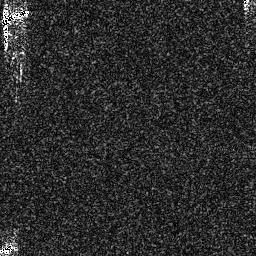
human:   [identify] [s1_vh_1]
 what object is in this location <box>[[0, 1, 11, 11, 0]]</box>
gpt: <ref>1 medium ship at the top left</ref>